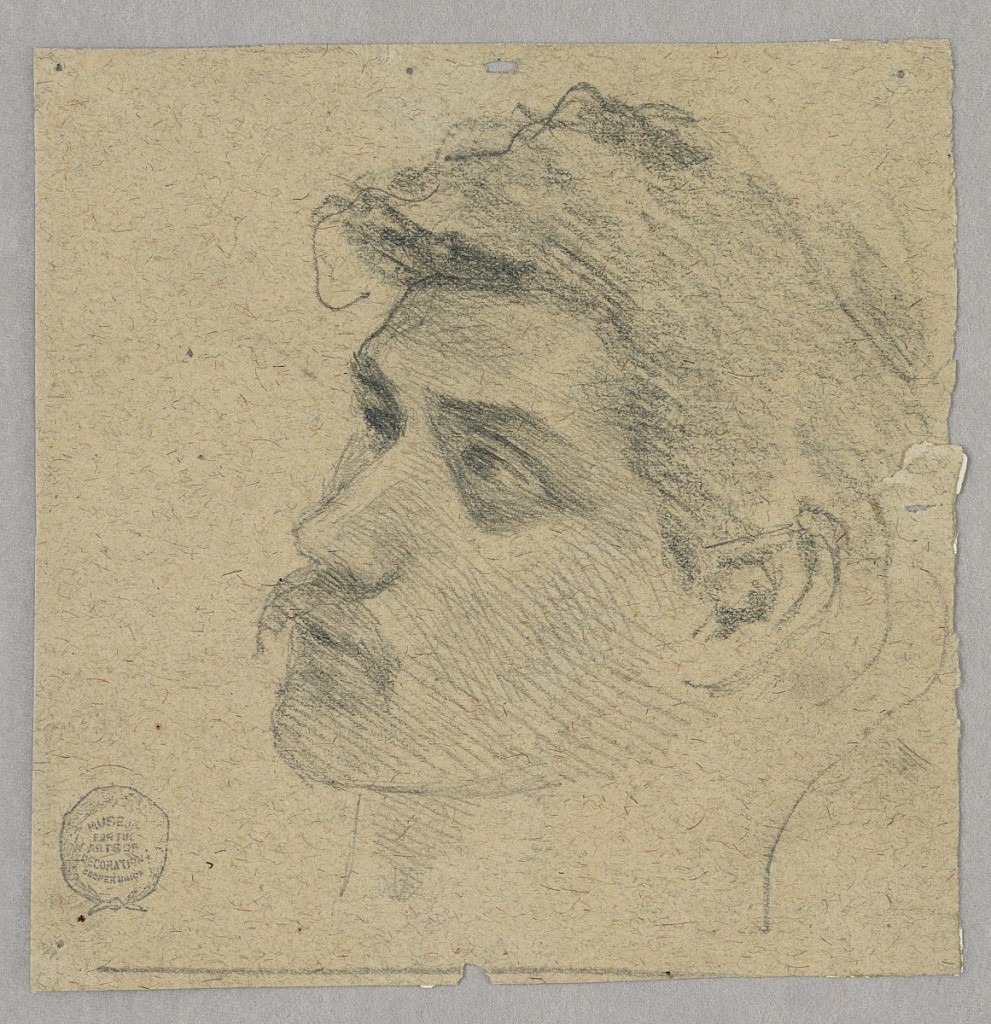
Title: Head of a Man
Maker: Francis Augustus Lathrop, American, 1849–1909
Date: ca. 1895
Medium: Graphite on brown-grey paper
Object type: Drawing
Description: Man with a mustache, looking up to the left.